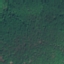
Label: Forest